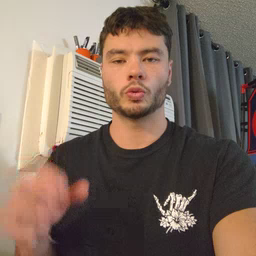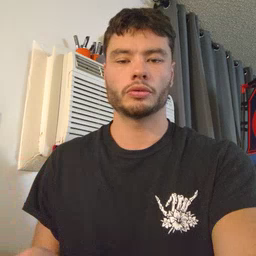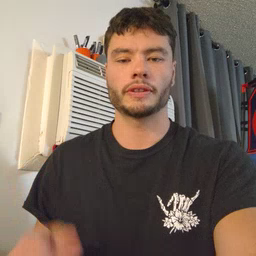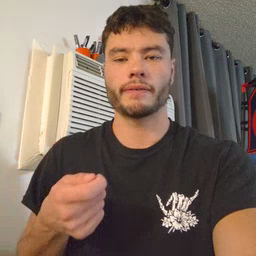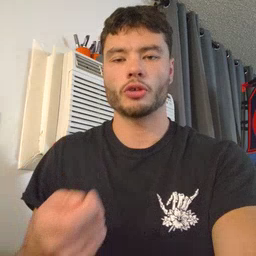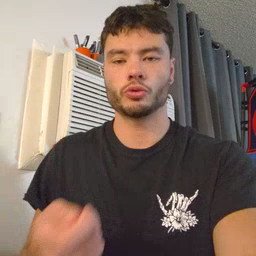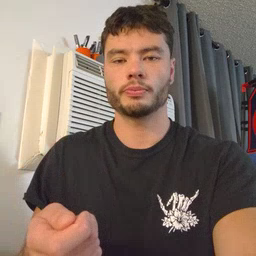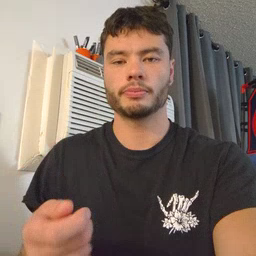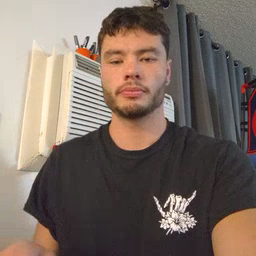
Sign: vacuum